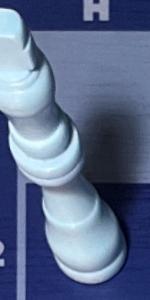
Label: King_White